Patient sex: F
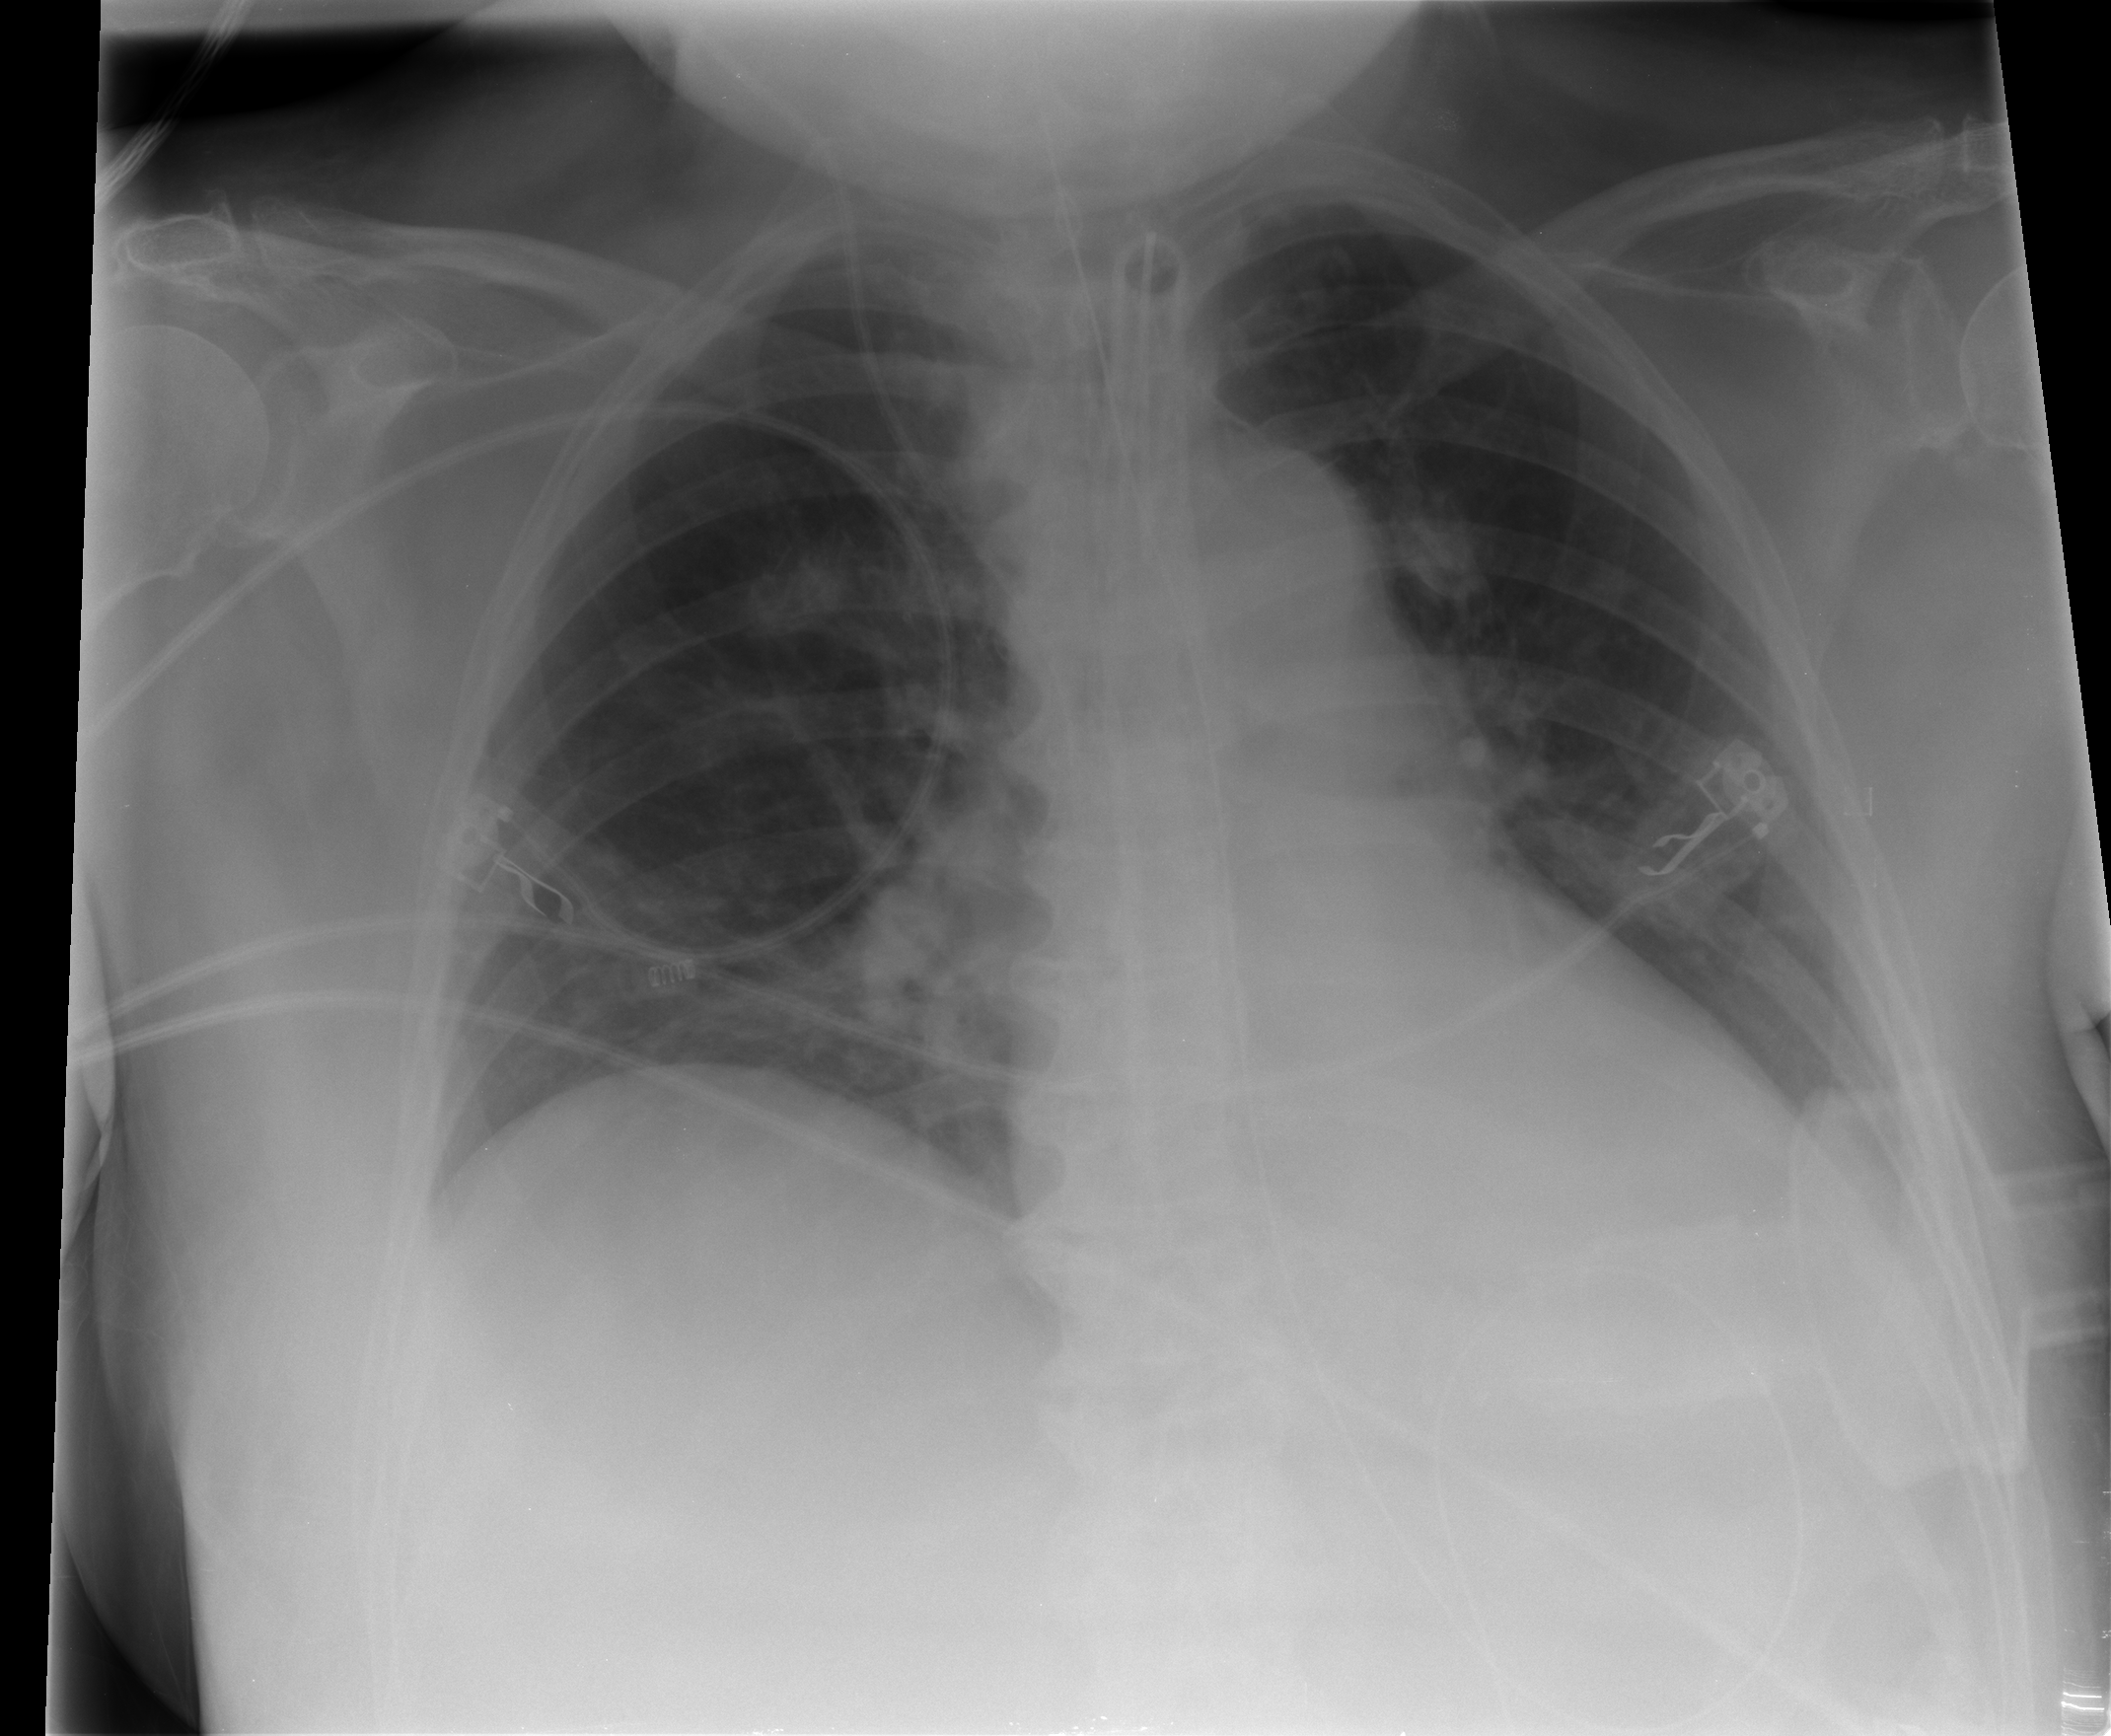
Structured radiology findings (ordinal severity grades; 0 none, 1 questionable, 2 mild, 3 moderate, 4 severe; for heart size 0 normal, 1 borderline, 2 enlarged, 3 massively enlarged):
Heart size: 0
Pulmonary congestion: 0
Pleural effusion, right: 0
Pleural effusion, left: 1
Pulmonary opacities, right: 0
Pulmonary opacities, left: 0
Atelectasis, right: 0
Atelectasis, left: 1